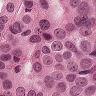
Metastatic tissue present: yes